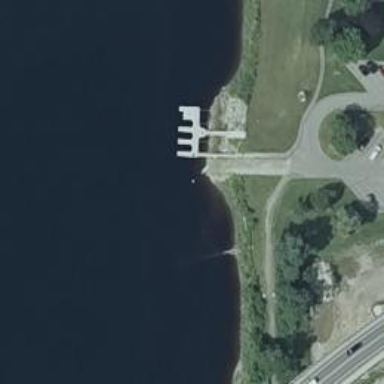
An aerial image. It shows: Man-made pier.